Interaction volume radius: 10 \u00c5
Interaction volume height: 30 \u00c5
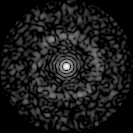
Disorder parameter: 0.8301